Interaction volume radius: 5 \u00c5
Interaction volume height: 50 \u00c5
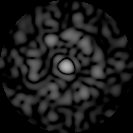
Disorder parameter: 0.8368